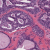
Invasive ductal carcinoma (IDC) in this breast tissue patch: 0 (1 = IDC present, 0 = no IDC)